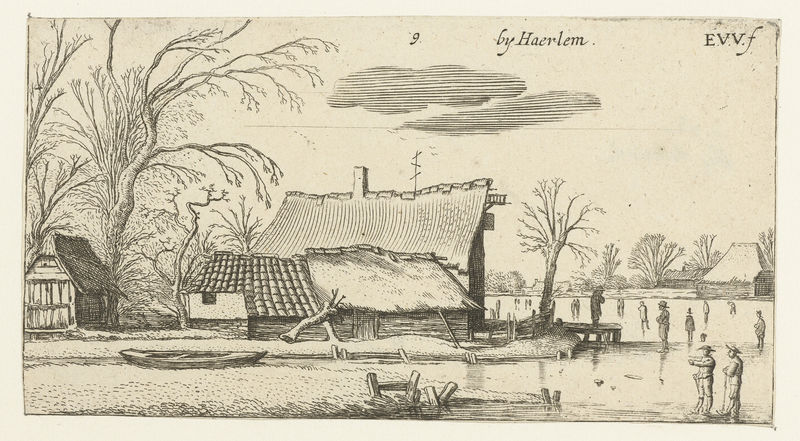
Titel: Boerderij bij een bevroren rivier met schaatsers
Künstler: Esaias van de Velde
Standort: Amsterdam
Institution: Rijksmuseum
Schlagwörter: baum, himmel, wasser, wolken, bäume, frauen, landschaft, menschen, see, holz, männer, dach, eis, haus, wiese, wolke, ebene, häuser, stamm, hütte, boot, brunnen, kahn, kinder, schuppen, holzschnitt, ziegel, kahl, hof, winter, reetdach, scheune, druckgrafik, stich, bauernhaus, antenne, nachen, schlittschuh, haarlem, haerlem, evv, e.v.v.f